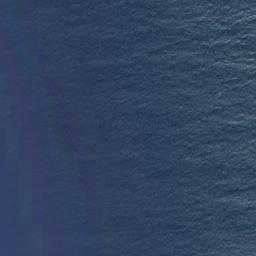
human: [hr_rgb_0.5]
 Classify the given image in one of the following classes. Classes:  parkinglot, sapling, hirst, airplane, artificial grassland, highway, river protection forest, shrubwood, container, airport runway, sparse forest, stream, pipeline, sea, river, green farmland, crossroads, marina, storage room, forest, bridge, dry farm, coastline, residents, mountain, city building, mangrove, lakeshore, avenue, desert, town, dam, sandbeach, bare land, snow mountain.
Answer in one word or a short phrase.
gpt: sea